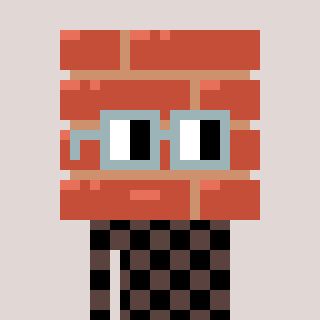
a pixel art character with square dark gray glasses, a wall-shaped head and a darkbrown-colored body on a warm background